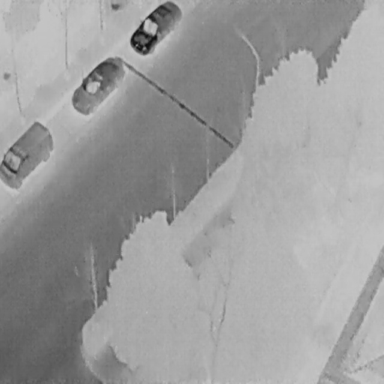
There are three Cars in the infrared image.